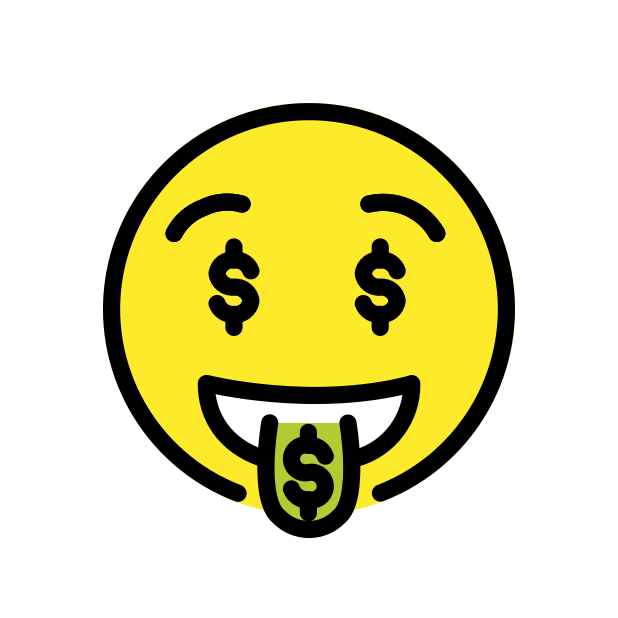
money-mouth face